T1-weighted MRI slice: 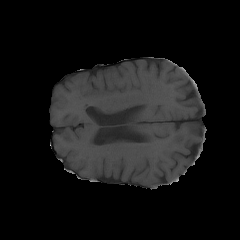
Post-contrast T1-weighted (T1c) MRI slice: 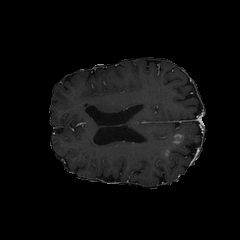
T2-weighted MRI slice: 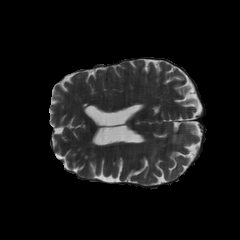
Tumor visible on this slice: yes